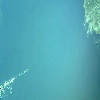
Label: water